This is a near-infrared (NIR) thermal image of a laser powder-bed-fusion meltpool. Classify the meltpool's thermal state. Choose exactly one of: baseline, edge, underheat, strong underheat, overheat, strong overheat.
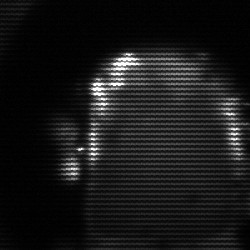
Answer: baseline